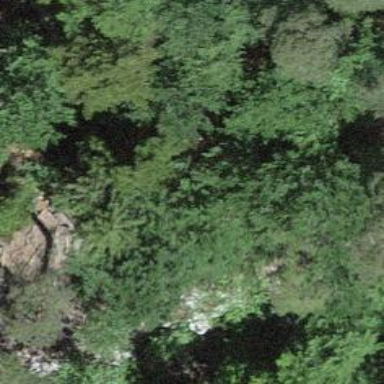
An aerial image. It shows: Cliff in nature.